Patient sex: M
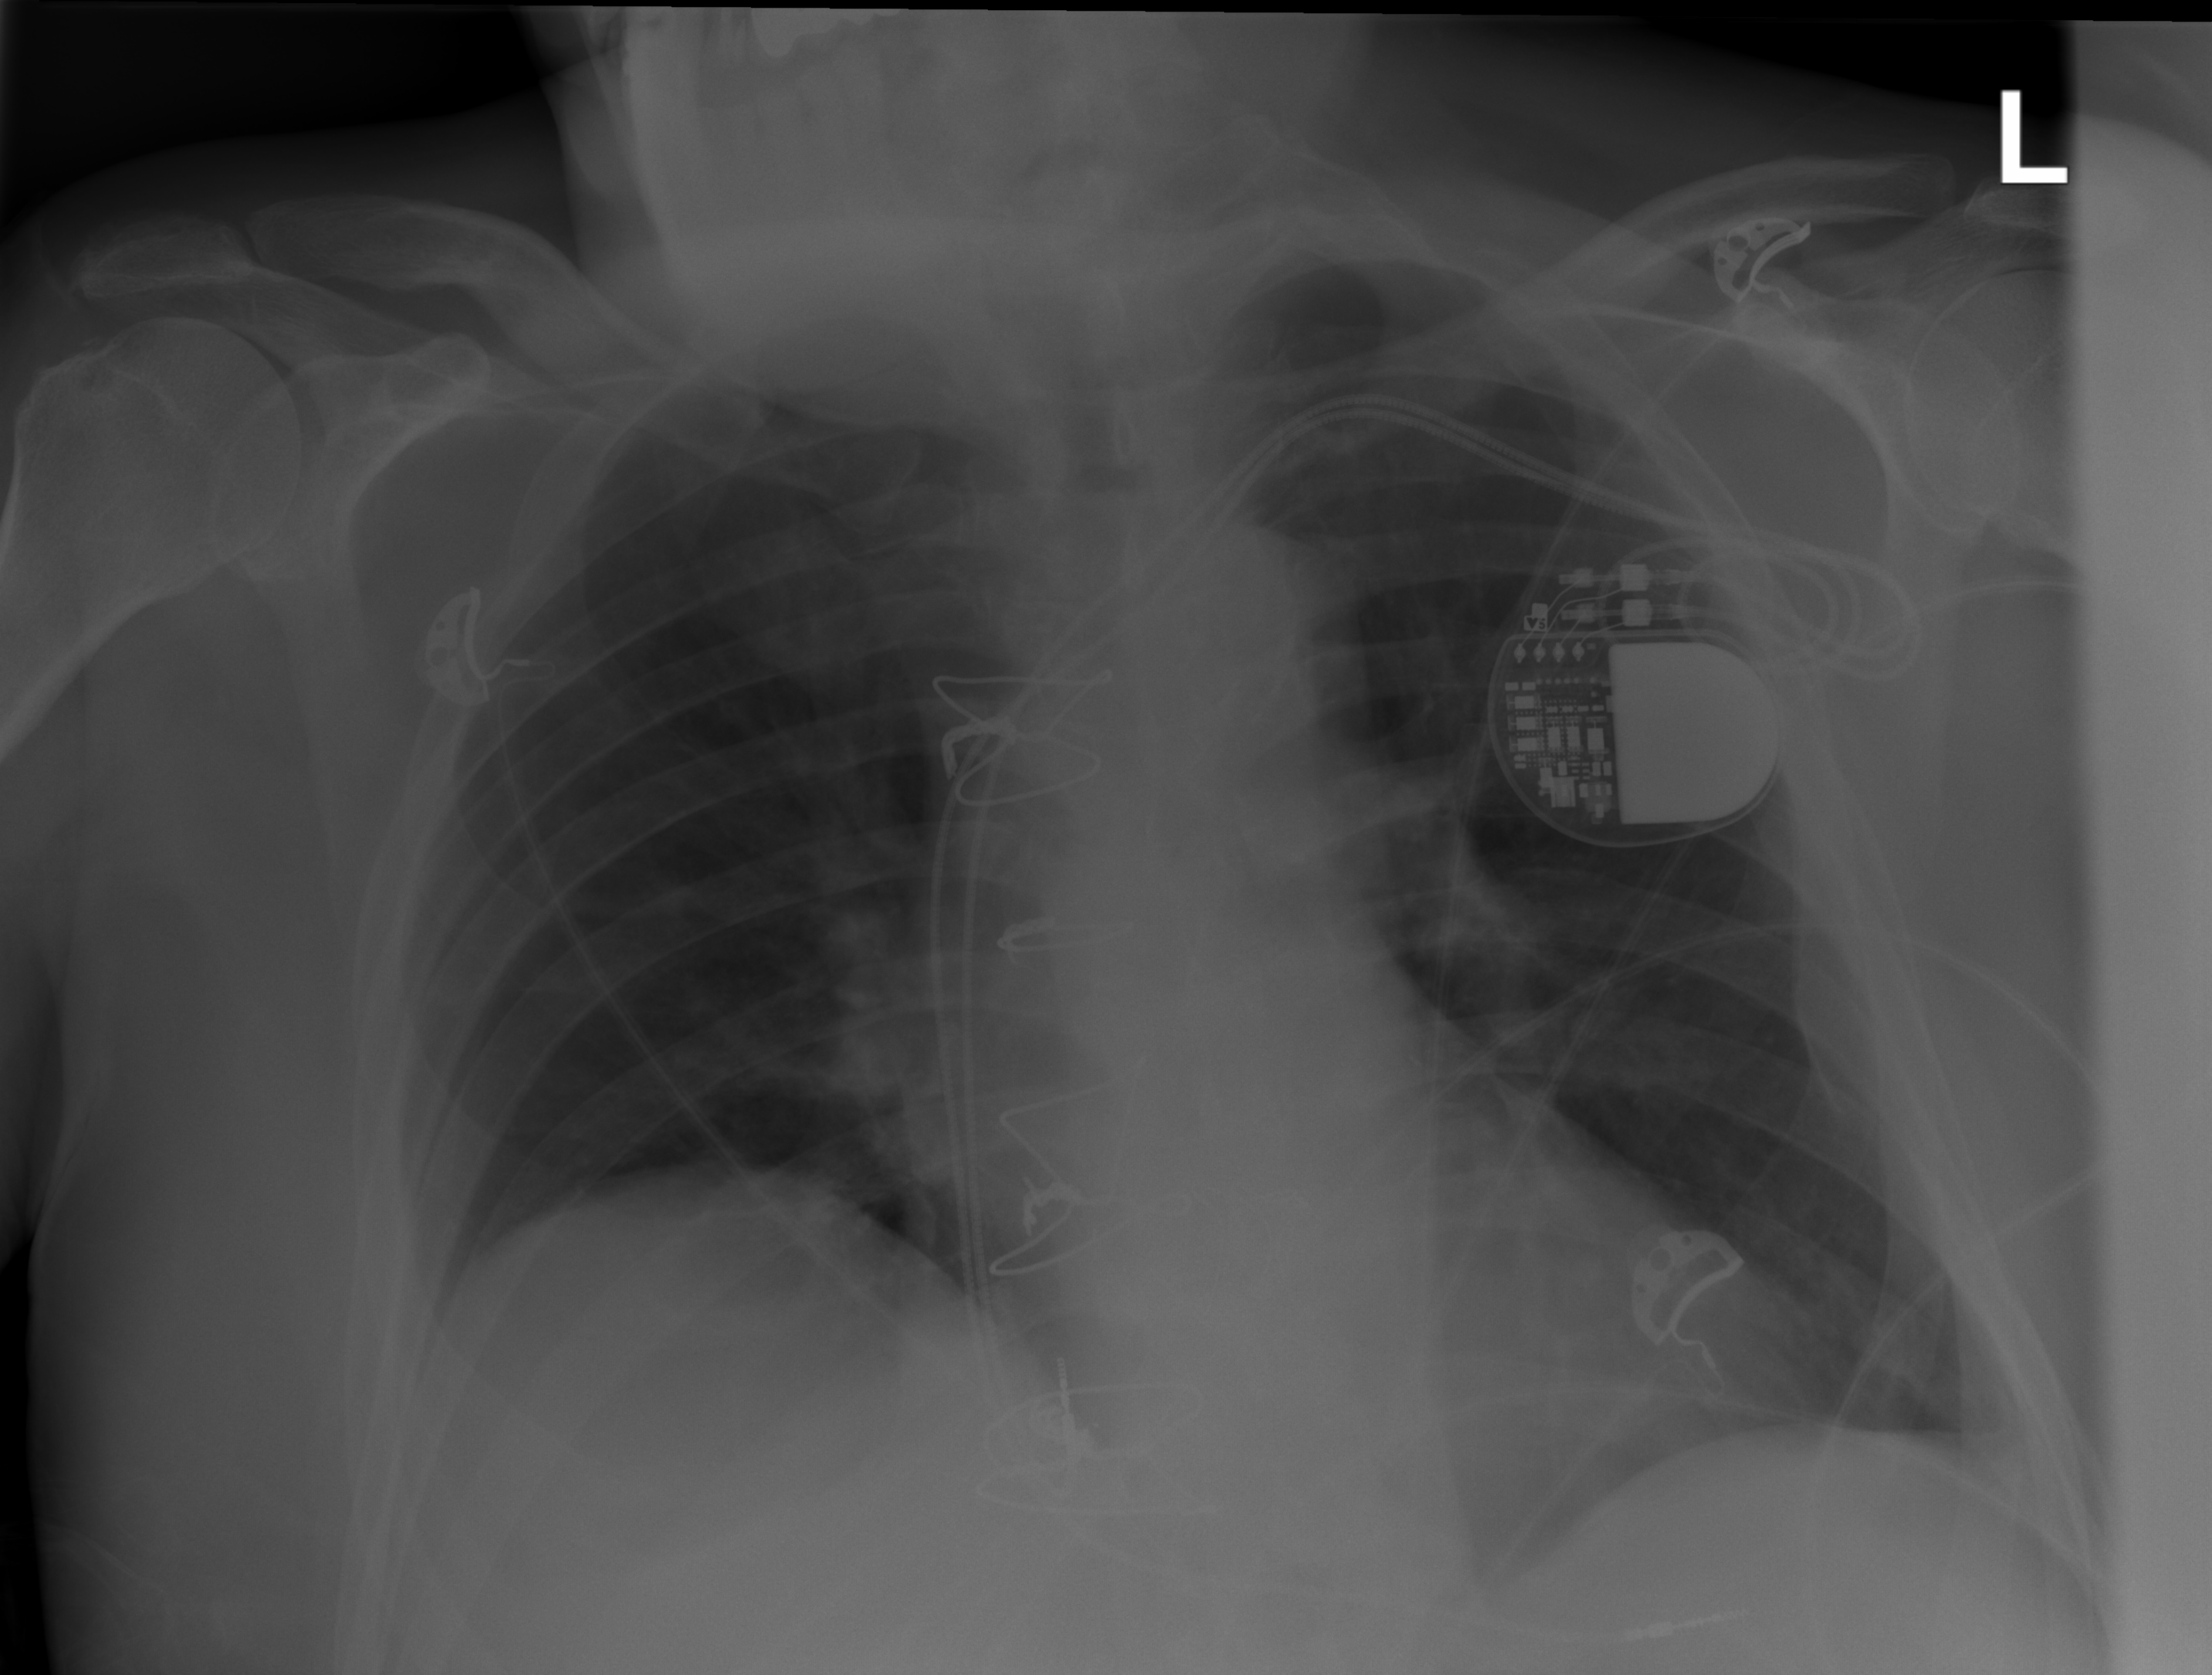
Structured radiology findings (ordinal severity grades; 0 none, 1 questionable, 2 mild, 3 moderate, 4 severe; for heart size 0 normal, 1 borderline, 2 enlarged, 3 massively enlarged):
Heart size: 0
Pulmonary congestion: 0
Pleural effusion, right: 0
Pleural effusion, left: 0
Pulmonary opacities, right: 0
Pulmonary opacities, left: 0
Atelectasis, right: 0
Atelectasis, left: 0